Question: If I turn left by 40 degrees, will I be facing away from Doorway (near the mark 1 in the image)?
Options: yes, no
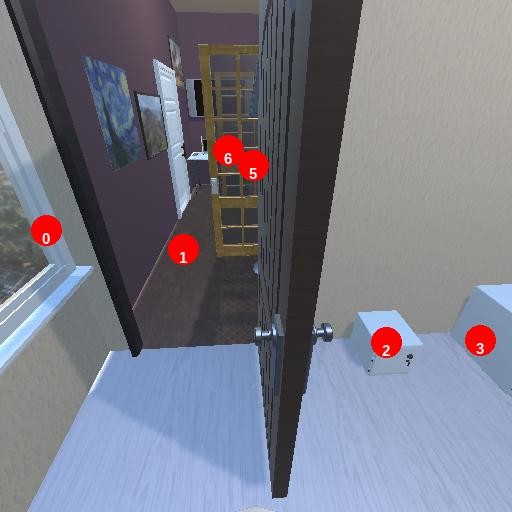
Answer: yes